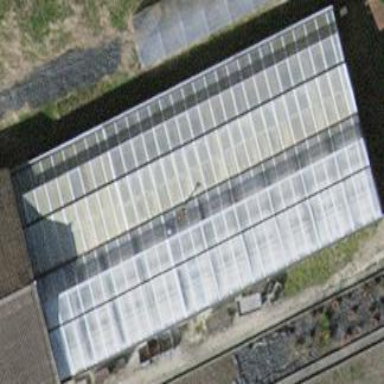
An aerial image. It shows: Greenhouse.